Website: walmart
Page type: customer-info-address
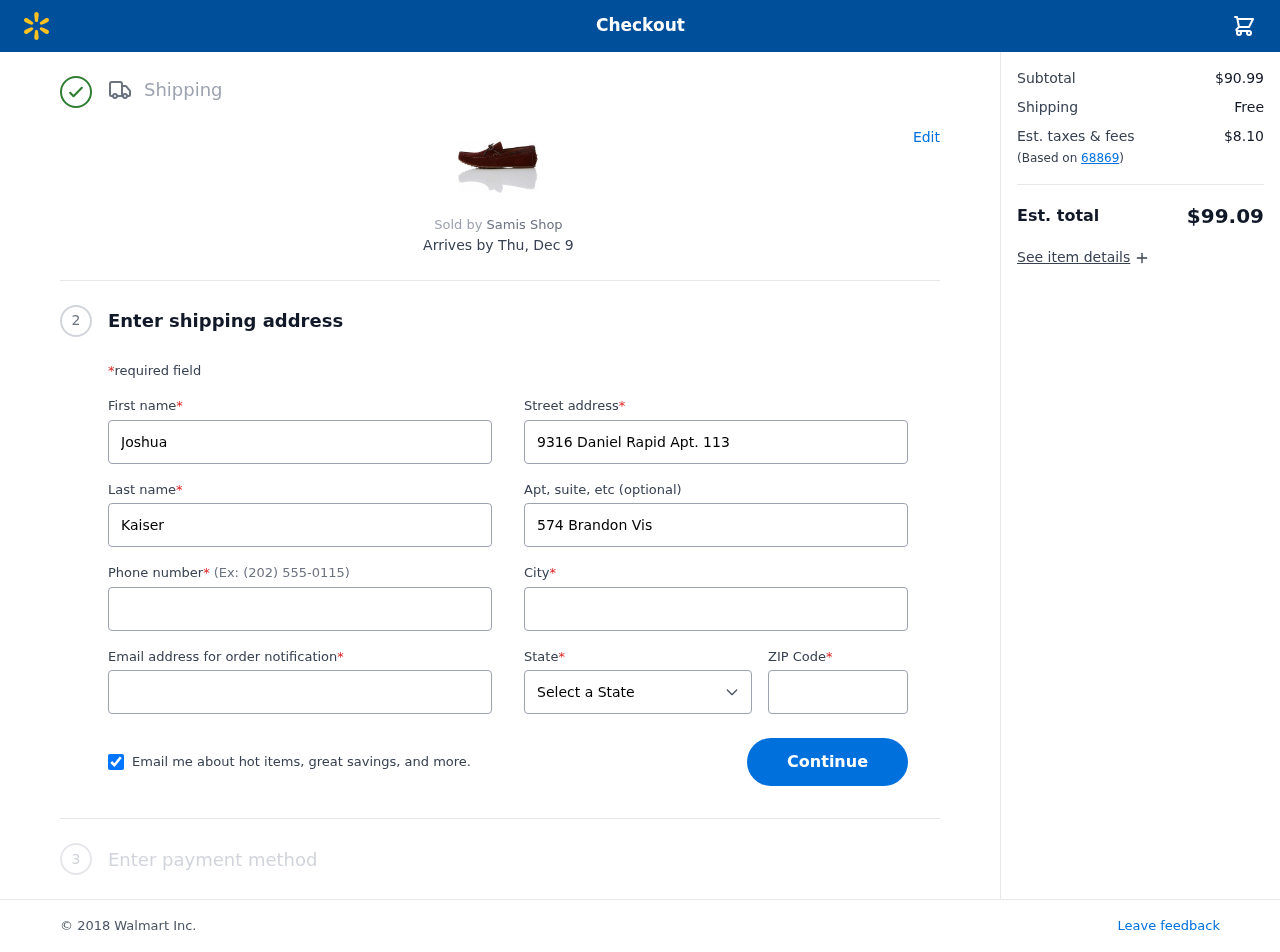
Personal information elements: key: PII_CITY
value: Sandovalshire
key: PII_EMAIL
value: joshua_kaiser@hotmail.com
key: PII_FIRSTNAME
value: Joshua
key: PII_LASTNAME
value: Kaiser
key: PII_PHONE
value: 3292336881
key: PII_POSTCODE
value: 68869
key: PII_STATE
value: Georgia
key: PII_STREET
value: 9316 Daniel Rapid Apt. 113
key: PII_STREET2
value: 574 Brandon Vista Apt. 998
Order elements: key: ORDER_DELIVERY_DATE
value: Thu, Dec 9
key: ORDER_SUBTOTAL
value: $90.99
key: ORDER_SHIPPING_COST
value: Free
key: ORDER_TAX
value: $8.10
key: ORDER_TOTAL
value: $99.09